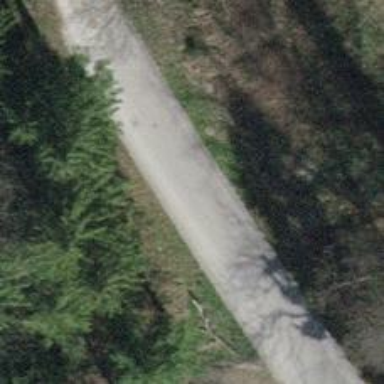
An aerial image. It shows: Unclassified road with asphalt surface.